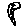
Label: moon